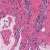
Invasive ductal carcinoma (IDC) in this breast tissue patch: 0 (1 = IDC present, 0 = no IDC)